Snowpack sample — Snodgrass Mountain, Crested Butte, Colorado (2/4/25, 12:06 PM MST)
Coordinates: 38.923, -106.968
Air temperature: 35 °F
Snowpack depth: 80 cm
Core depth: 30 cm
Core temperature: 35.6 °F
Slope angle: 14°, slope face: 78°
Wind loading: low
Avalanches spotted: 0
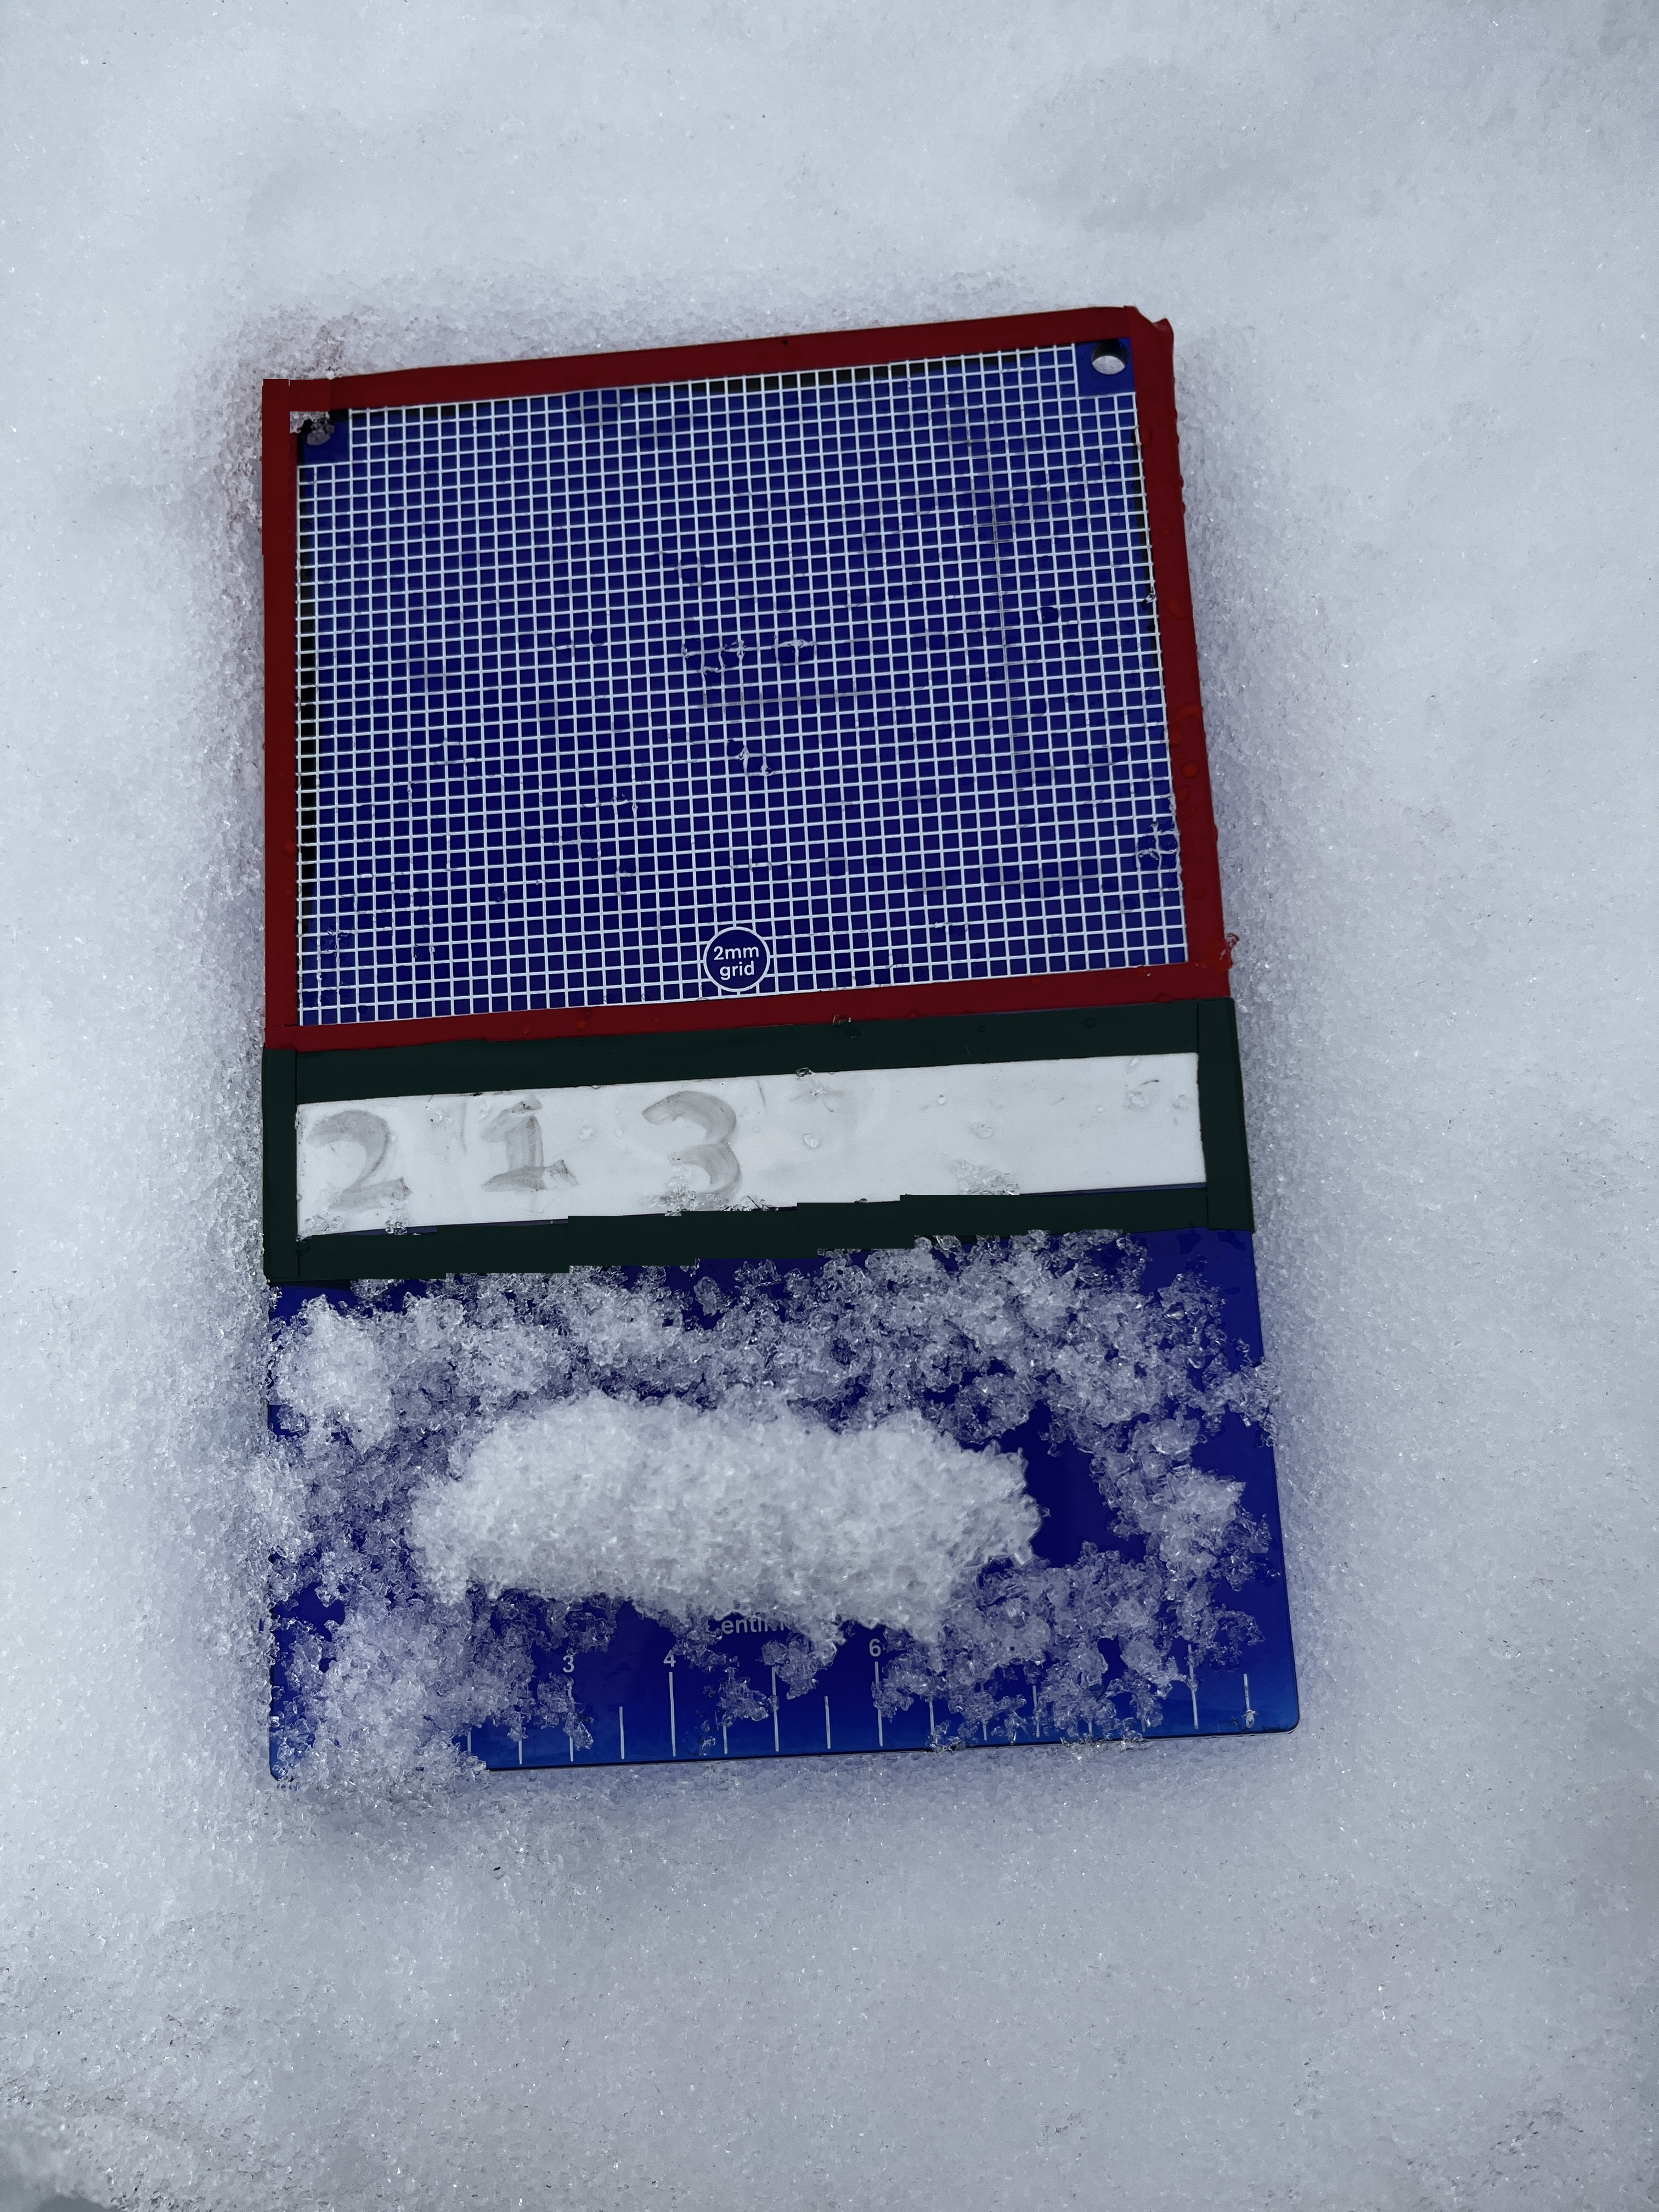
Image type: crystal_card
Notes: No avalanches nearby, unusually warm weather for the last month reported by residents, Collected 25 yards from treeline